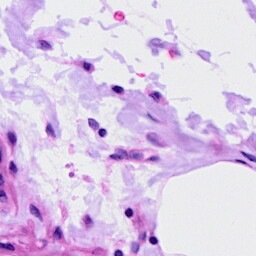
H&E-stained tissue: Ovarian